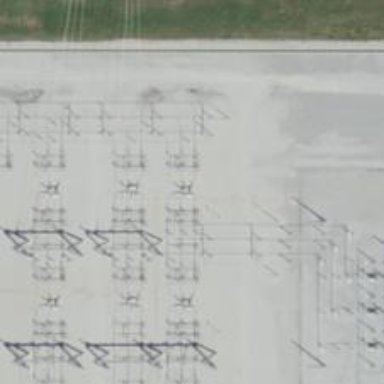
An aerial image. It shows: Switch for power supply.